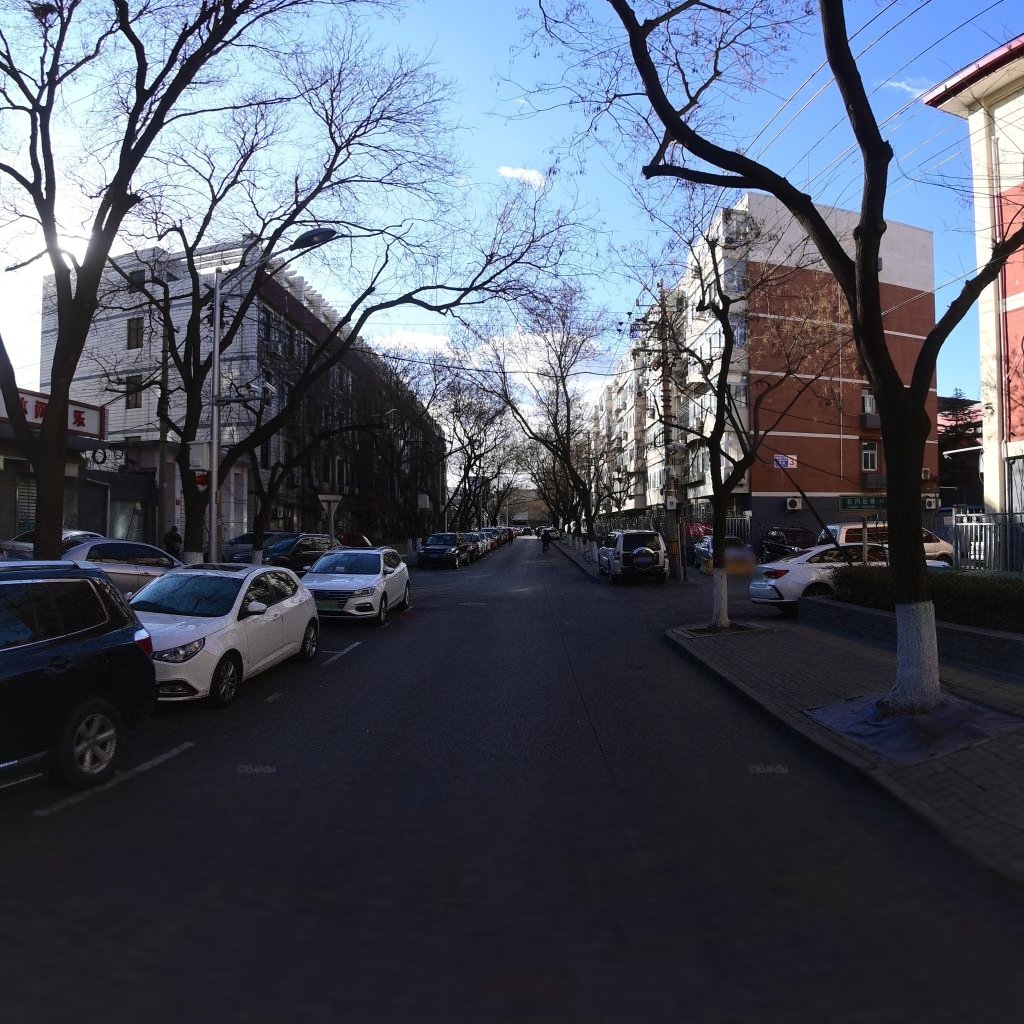
Region: Xicheng
Road damage annotations: longitudinal crack